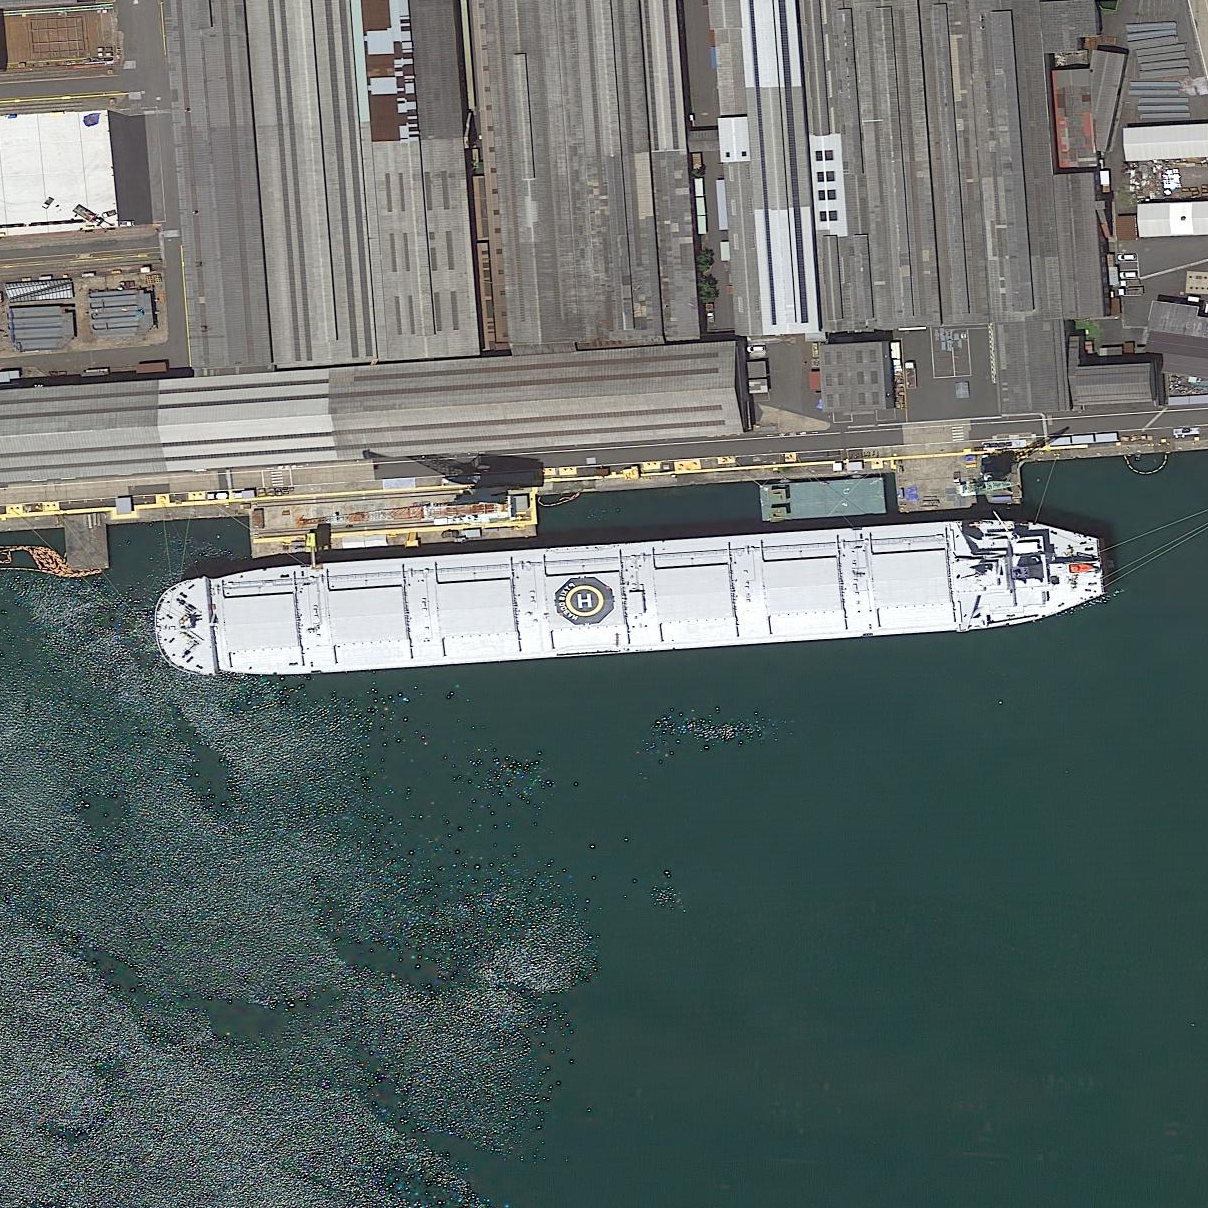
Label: civil